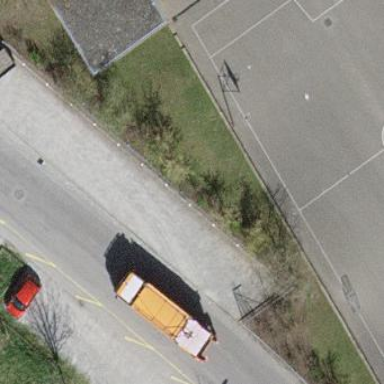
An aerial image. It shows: Street side parking area.